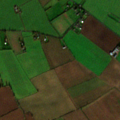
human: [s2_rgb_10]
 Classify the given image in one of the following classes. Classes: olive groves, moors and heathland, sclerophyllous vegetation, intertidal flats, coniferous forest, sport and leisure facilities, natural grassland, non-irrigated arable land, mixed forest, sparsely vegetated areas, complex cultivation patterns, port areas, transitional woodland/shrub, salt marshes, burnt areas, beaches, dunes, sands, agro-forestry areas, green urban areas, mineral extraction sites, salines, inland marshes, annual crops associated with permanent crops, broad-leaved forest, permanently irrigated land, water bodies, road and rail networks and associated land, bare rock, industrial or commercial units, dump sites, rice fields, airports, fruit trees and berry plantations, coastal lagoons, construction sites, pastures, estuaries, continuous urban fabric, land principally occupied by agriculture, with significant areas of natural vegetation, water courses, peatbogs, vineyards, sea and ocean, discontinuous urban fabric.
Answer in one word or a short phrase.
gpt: non-irrigated arable land, pastures